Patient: sex F, age 27
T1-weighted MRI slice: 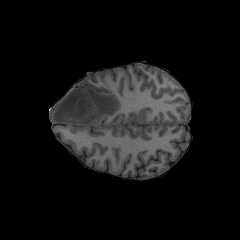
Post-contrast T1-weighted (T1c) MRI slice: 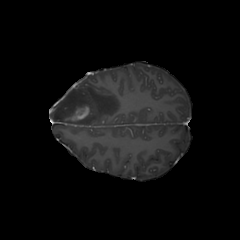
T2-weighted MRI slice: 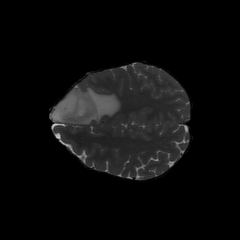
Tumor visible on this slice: yes
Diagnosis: Astrocytoma, IDH-mutant
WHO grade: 4